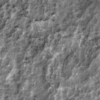
Label: not_dusty